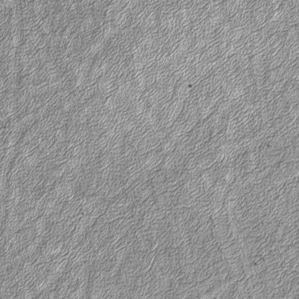
Label: frost